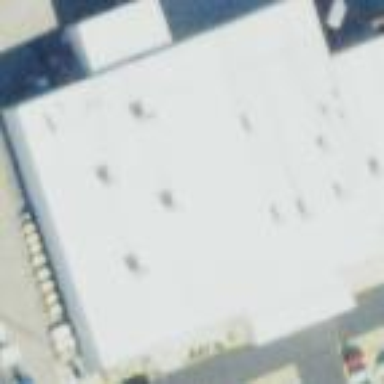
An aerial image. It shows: Commercial building.